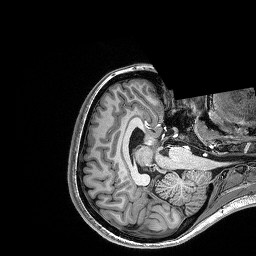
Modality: T1w
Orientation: axial